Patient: sex M, age 78
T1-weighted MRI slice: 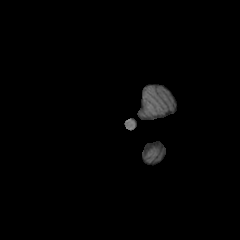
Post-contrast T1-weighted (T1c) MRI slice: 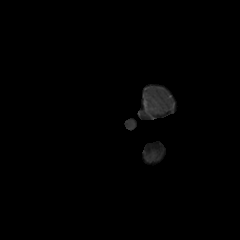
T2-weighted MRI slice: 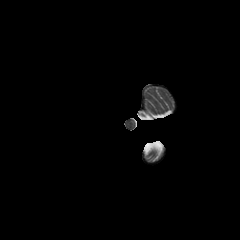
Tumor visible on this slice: no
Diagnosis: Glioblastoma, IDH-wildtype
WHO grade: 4